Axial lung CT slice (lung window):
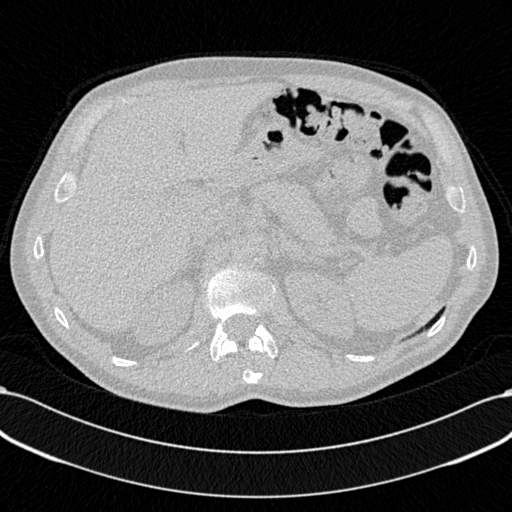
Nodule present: no